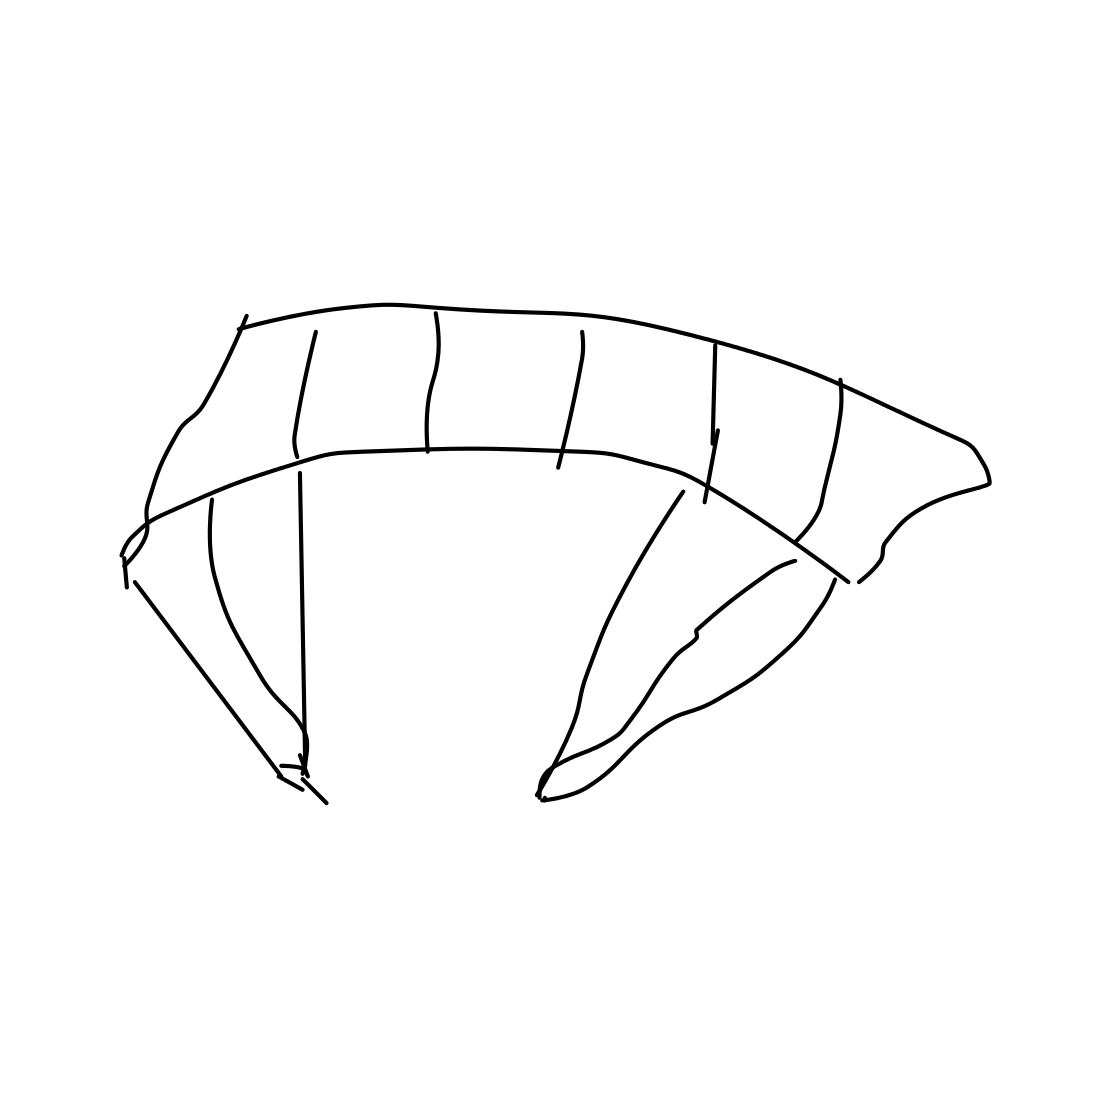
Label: parachute